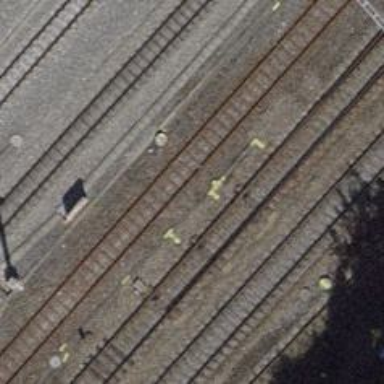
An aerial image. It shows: Rail yard with electrified contact lines for railway operations.